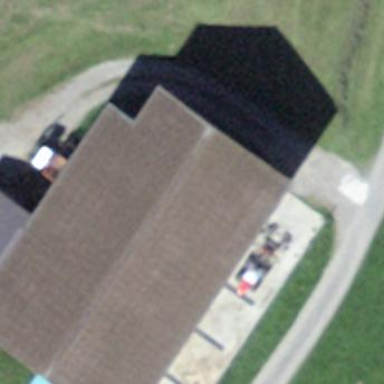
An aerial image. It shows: Rural barn.